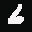
Label: 6